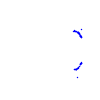
Particle: kaon